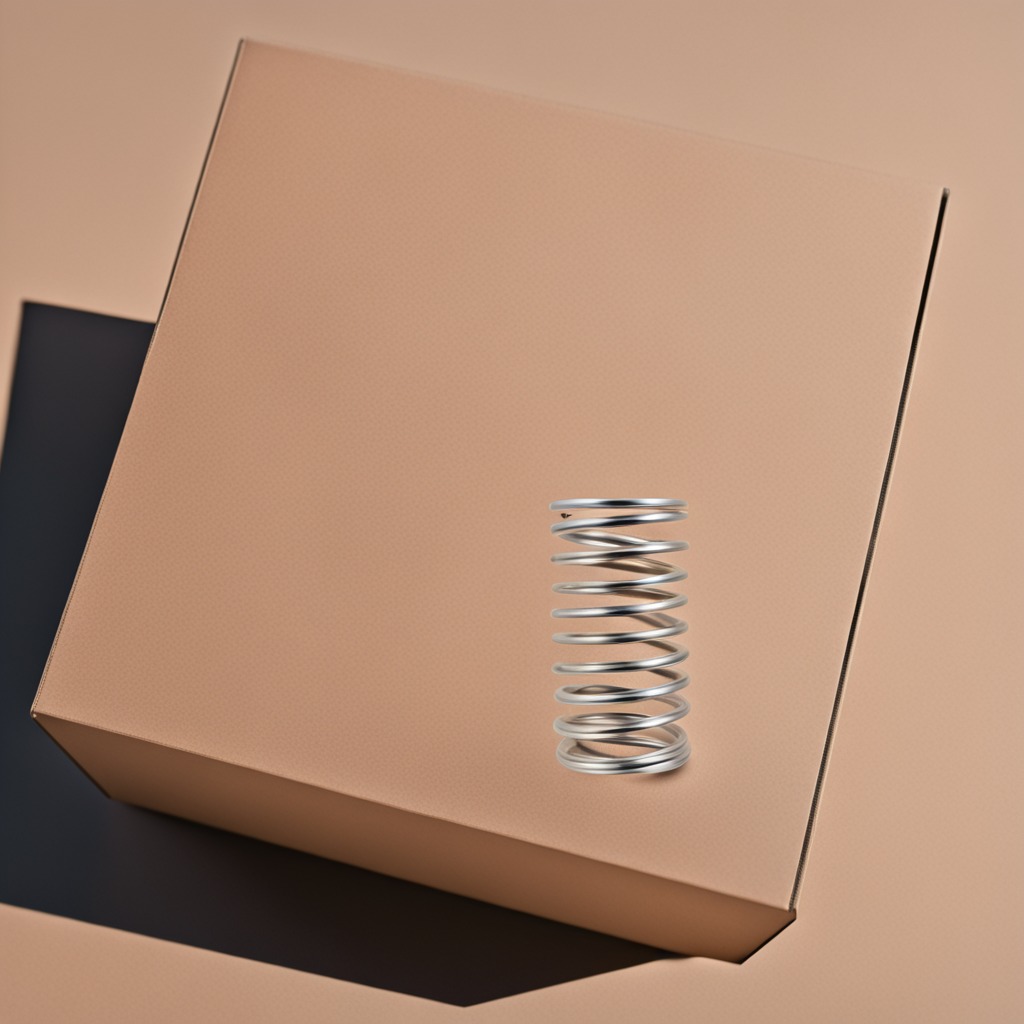
A coiled metal spring lies on the cardboard box surface.